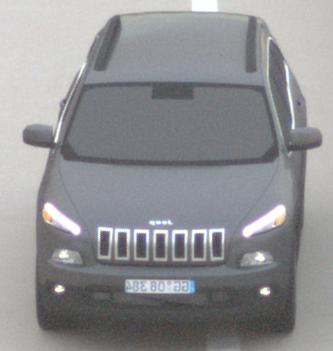
Make: Jeep
Model: Cherokee 3.2 V6 Pentastar
Detailed model: Cherokee (KL)
Model produced from: 2014/07
Model produced until: 2015/07
Doors: 5
Color: gray
Road condition: dry road
Daytime: sunrise or sunset
Contrast: low contrast